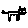
Label: cat